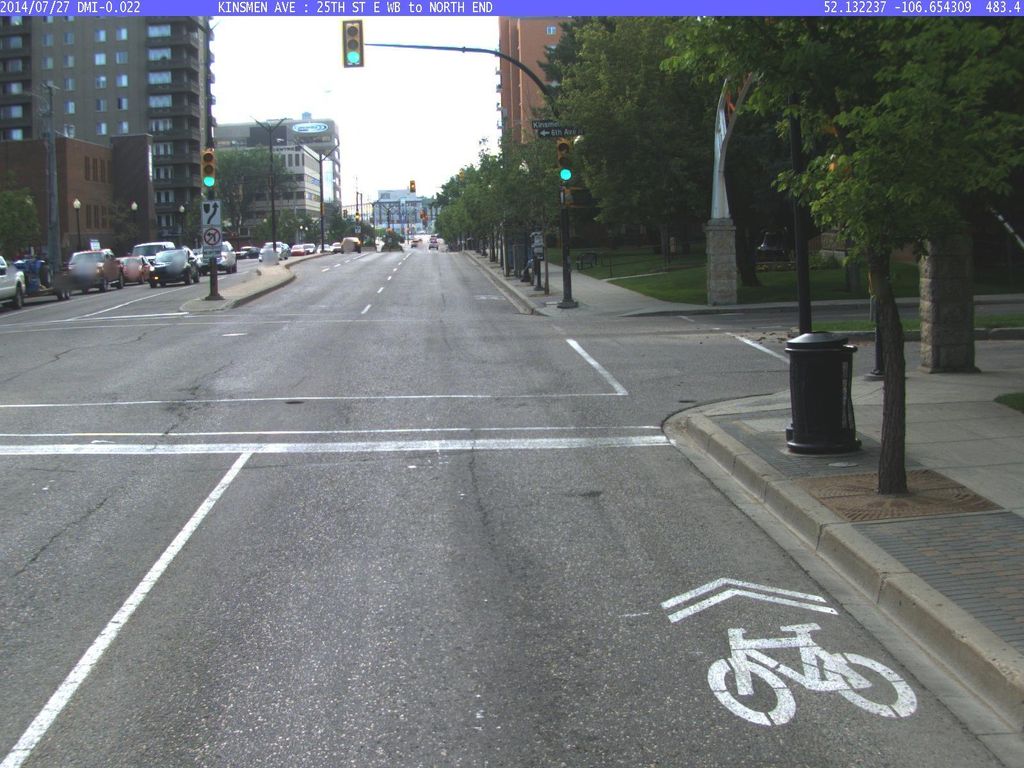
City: saskatoon